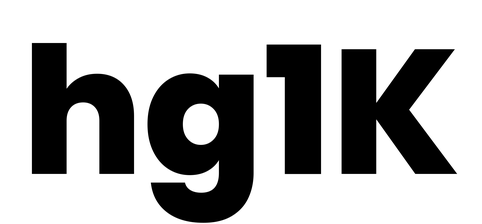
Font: Poppins-ExtraBold